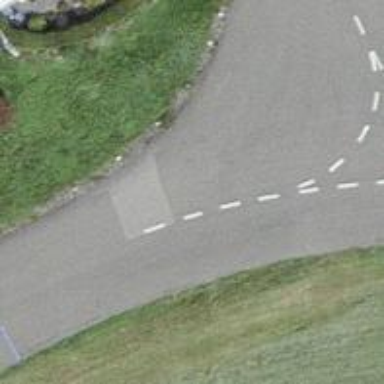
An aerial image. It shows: Residential road.